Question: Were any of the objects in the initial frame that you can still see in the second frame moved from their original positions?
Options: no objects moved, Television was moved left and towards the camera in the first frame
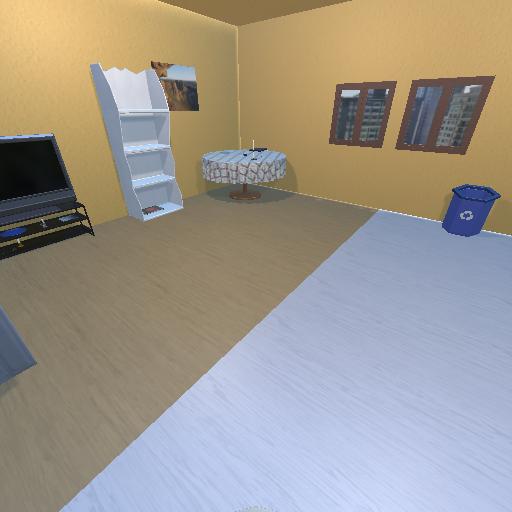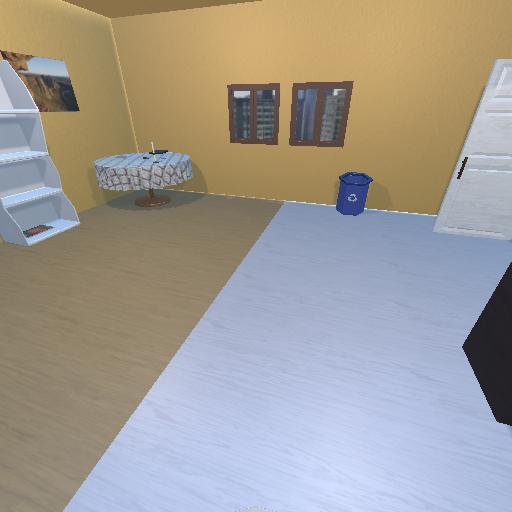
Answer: no objects moved